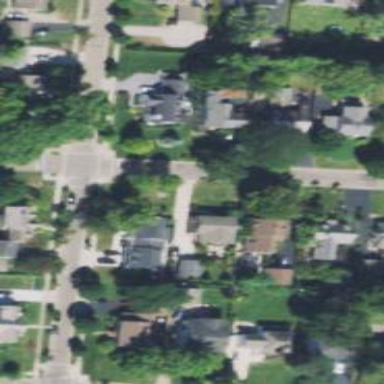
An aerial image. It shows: Residential driveway serving as service road.